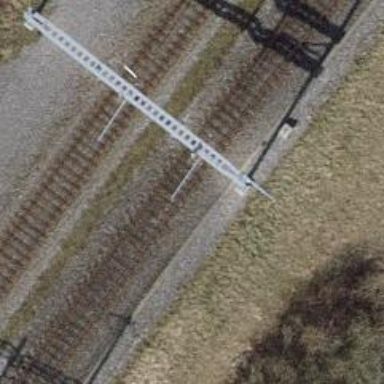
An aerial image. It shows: Single-track electrified railway with contact line.